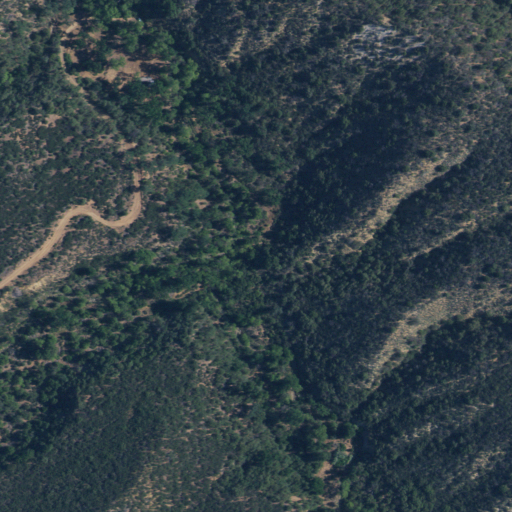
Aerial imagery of valley in California named Eckart Canyon containing shrub and open development